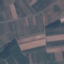
Label: PermanentCrop